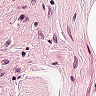
Metastatic tissue present: no